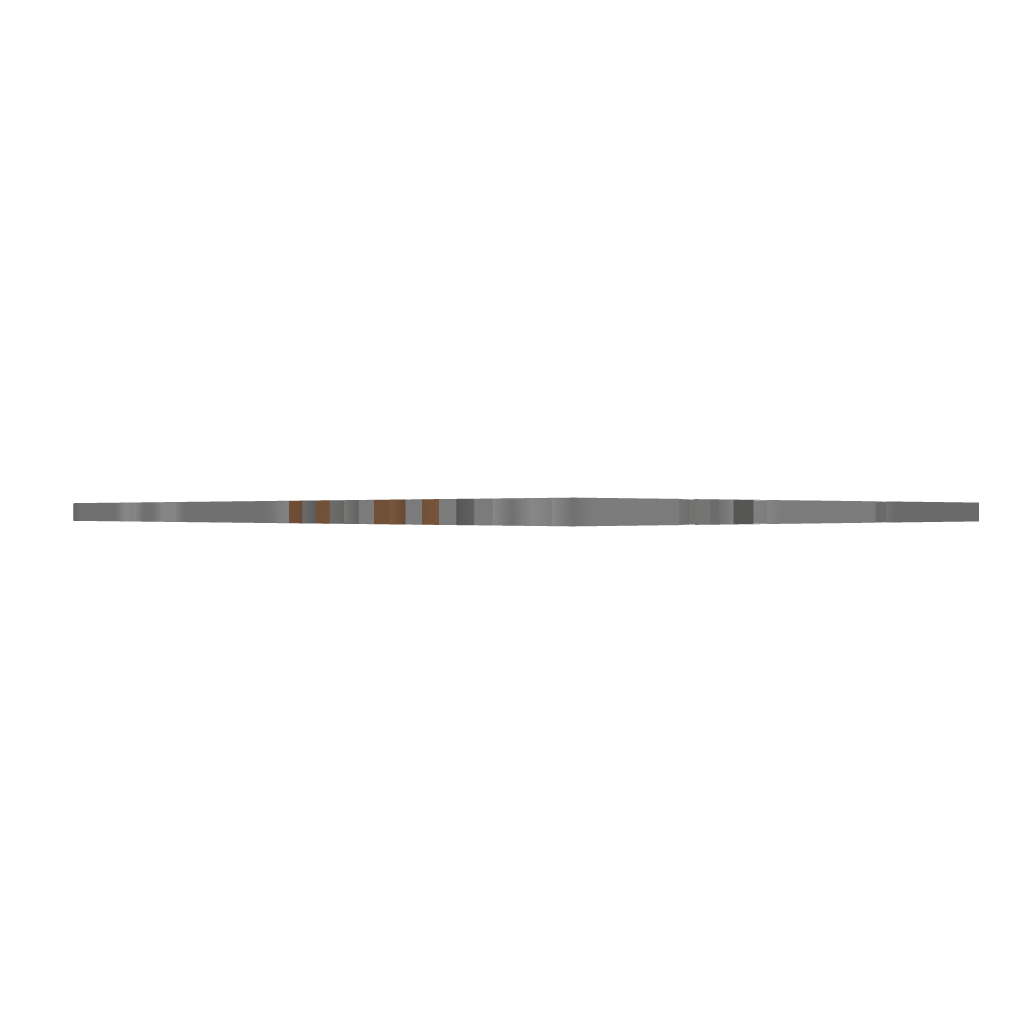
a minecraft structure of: Wall: Cornergate